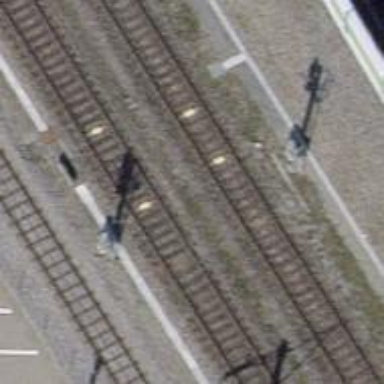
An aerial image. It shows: Railway signal.